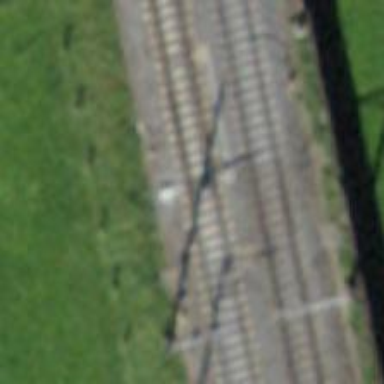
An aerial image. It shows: Railway switch.